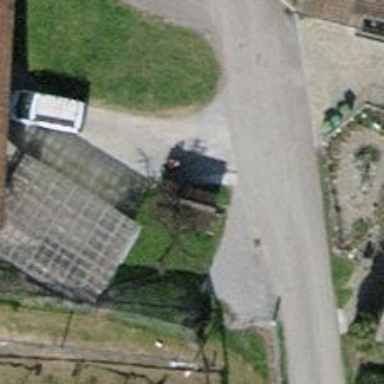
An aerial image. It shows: Farm shop.